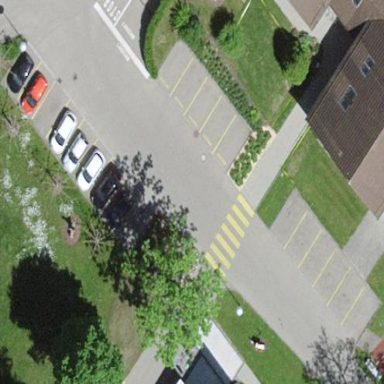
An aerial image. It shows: Parking area.